Interaction volume radius: 10 \u00c5
Interaction volume height: 10 \u00c5
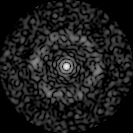
Disorder parameter: 0.8414